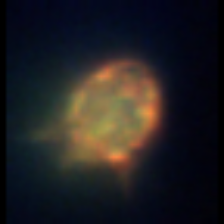
Taxon: Ciliates
Group: Other